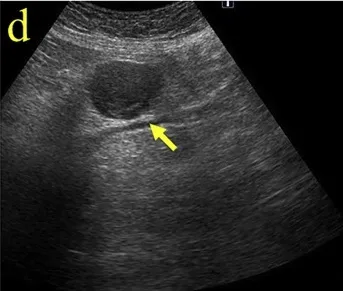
(d) Abdominal ultrasonography showed a 45 x 30 mm tumor in the head of the pancreas with a smooth surface and simple low-echogenicity, without pancreatic ductal dilatation (arrow).
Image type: radiology (ultrasound)